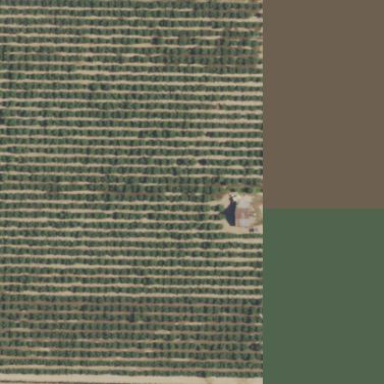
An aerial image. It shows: Field cropland within orchard.